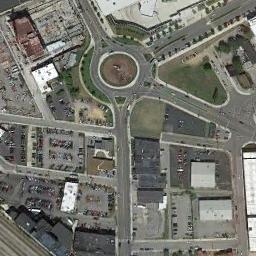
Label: roundabout